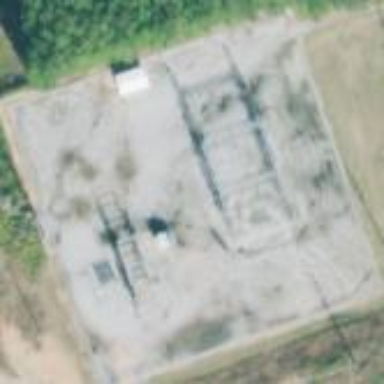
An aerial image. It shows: Distribution substation surrounded by fence.